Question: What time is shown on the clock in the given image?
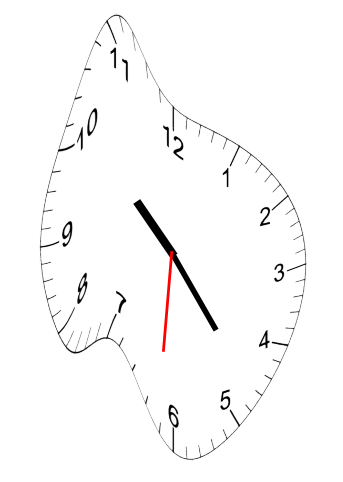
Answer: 10:23:31